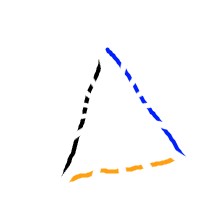
Shape: triangle